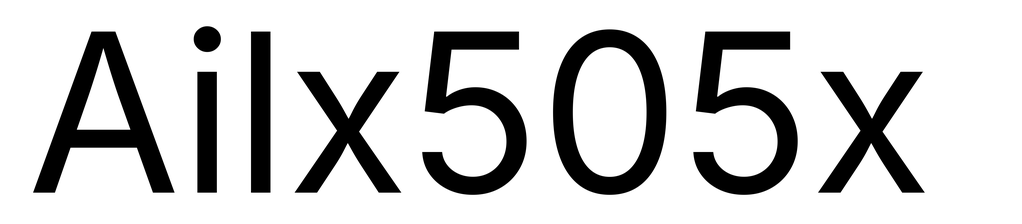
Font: Inter_Regular